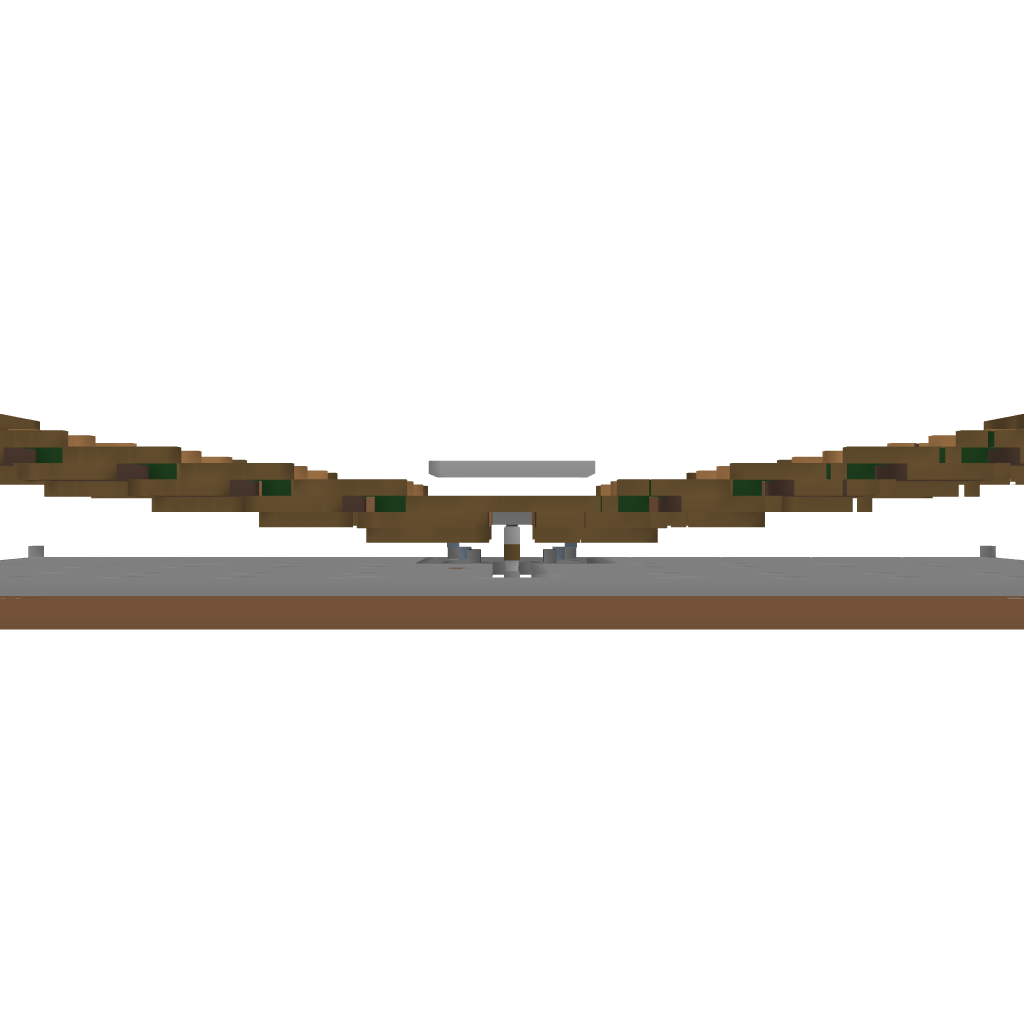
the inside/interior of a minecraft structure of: Semi-AutoFarm